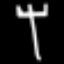
Label: fork